Interaction volume radius: 10 \u00c5
Interaction volume height: 30 \u00c5
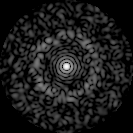
Disorder parameter: 0.8199